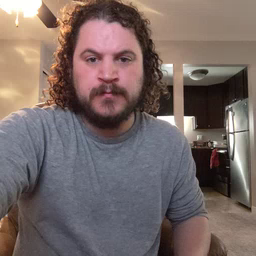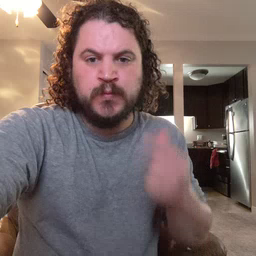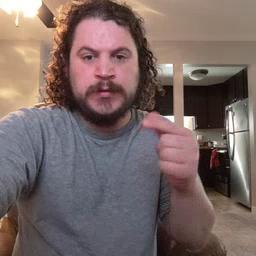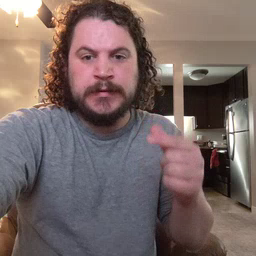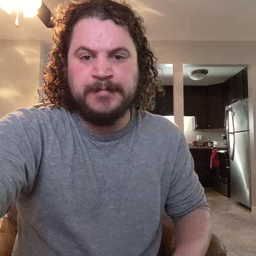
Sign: green